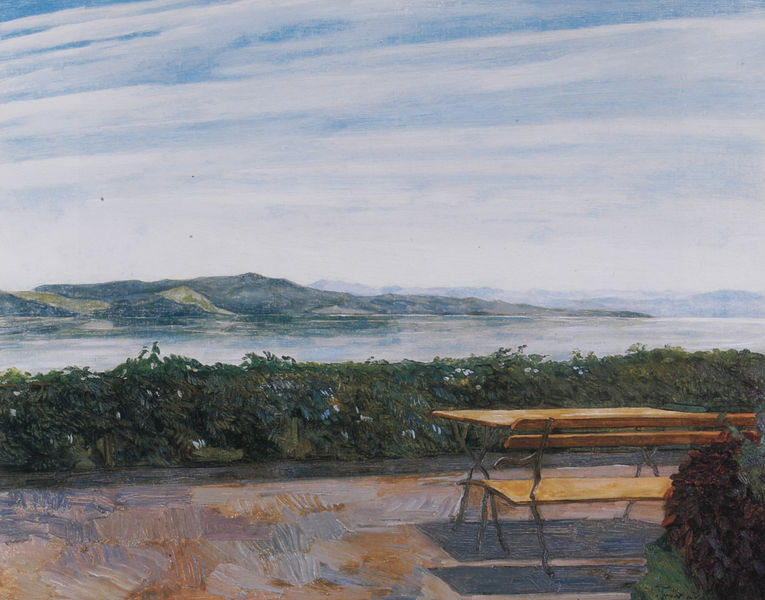
Titel: Terrasse am Starnberger See
Künstler: Heinrich Wilhelm Trübner
Institution: (Privatbesitz)
Schlagwörter: berg, blau, blätter, gemälde, himmel, meer, schatten, wasser, weiß, wolken, bäume, fluss, gelb, grün, impressionismus, landschaft, ocker, see, teich, ufer, braun, grau, holz, licht, orange, schwarz, skizze, terasse, tisch, zeichnung, ausblick, blick, blüten, gras, haus, rot, weg, wolke, beige, malerei, band, blass, steine, bild, möbel, spiegel, öl, bach, ebene, einsamkeit, erde, felder, ferne, horizont, hügel, natur, spiegelung, strauch, weite, busch, büsche, gebüsch, pastos, sonne, sträucher, boden, insel, pflanze, pflanzen, rosa, turm, stilleben, stillleben, himmelblau, aussicht, terrasse, küste, ruhig, sommer, süden, berge, farben, gebirge, hellbraun, leer, leere, bergkette, dunst, hecke, nebel, violett, landschaftsmalerei, rast, platz, bank, promenade, strom, ölgemälde, duktus, realistisch, streifen, deutsch, still, menschenleer, striche, panorama, holztisch, gebirgszug, sonnig, liebermann, landschaftsbild, ölskizze, holzbank, aussichtspunkt, barriere, busche, horizontal, leicht, malarten, patchworkweg, pflazne, querteilung, schwaden, waagerecht, wiete, wolkne, balu, karl, sitzbank, sohn, tonne, gürn, sitzplatz, sehne, zeichnugn, wert, schleierwolken, aussichtsplattform, gebrige, waagrecht, gebusch, abgeschiedenheit, unbelebt, klima, bang, fred, gartenmöbel, people, kein mensch, e, kardio, ferngesicht, pflänze, platz#, streifenwolken, rastplaz, fbank